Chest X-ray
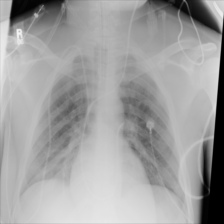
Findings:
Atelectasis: negative
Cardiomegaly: negative
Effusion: negative
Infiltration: negative
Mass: negative
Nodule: negative
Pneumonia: negative
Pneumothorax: negative
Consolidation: negative
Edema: negative
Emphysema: negative
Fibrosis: negative
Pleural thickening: negative
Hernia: negative